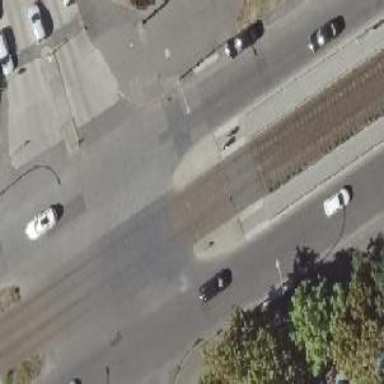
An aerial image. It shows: Uncontrolled tram railway crossing.